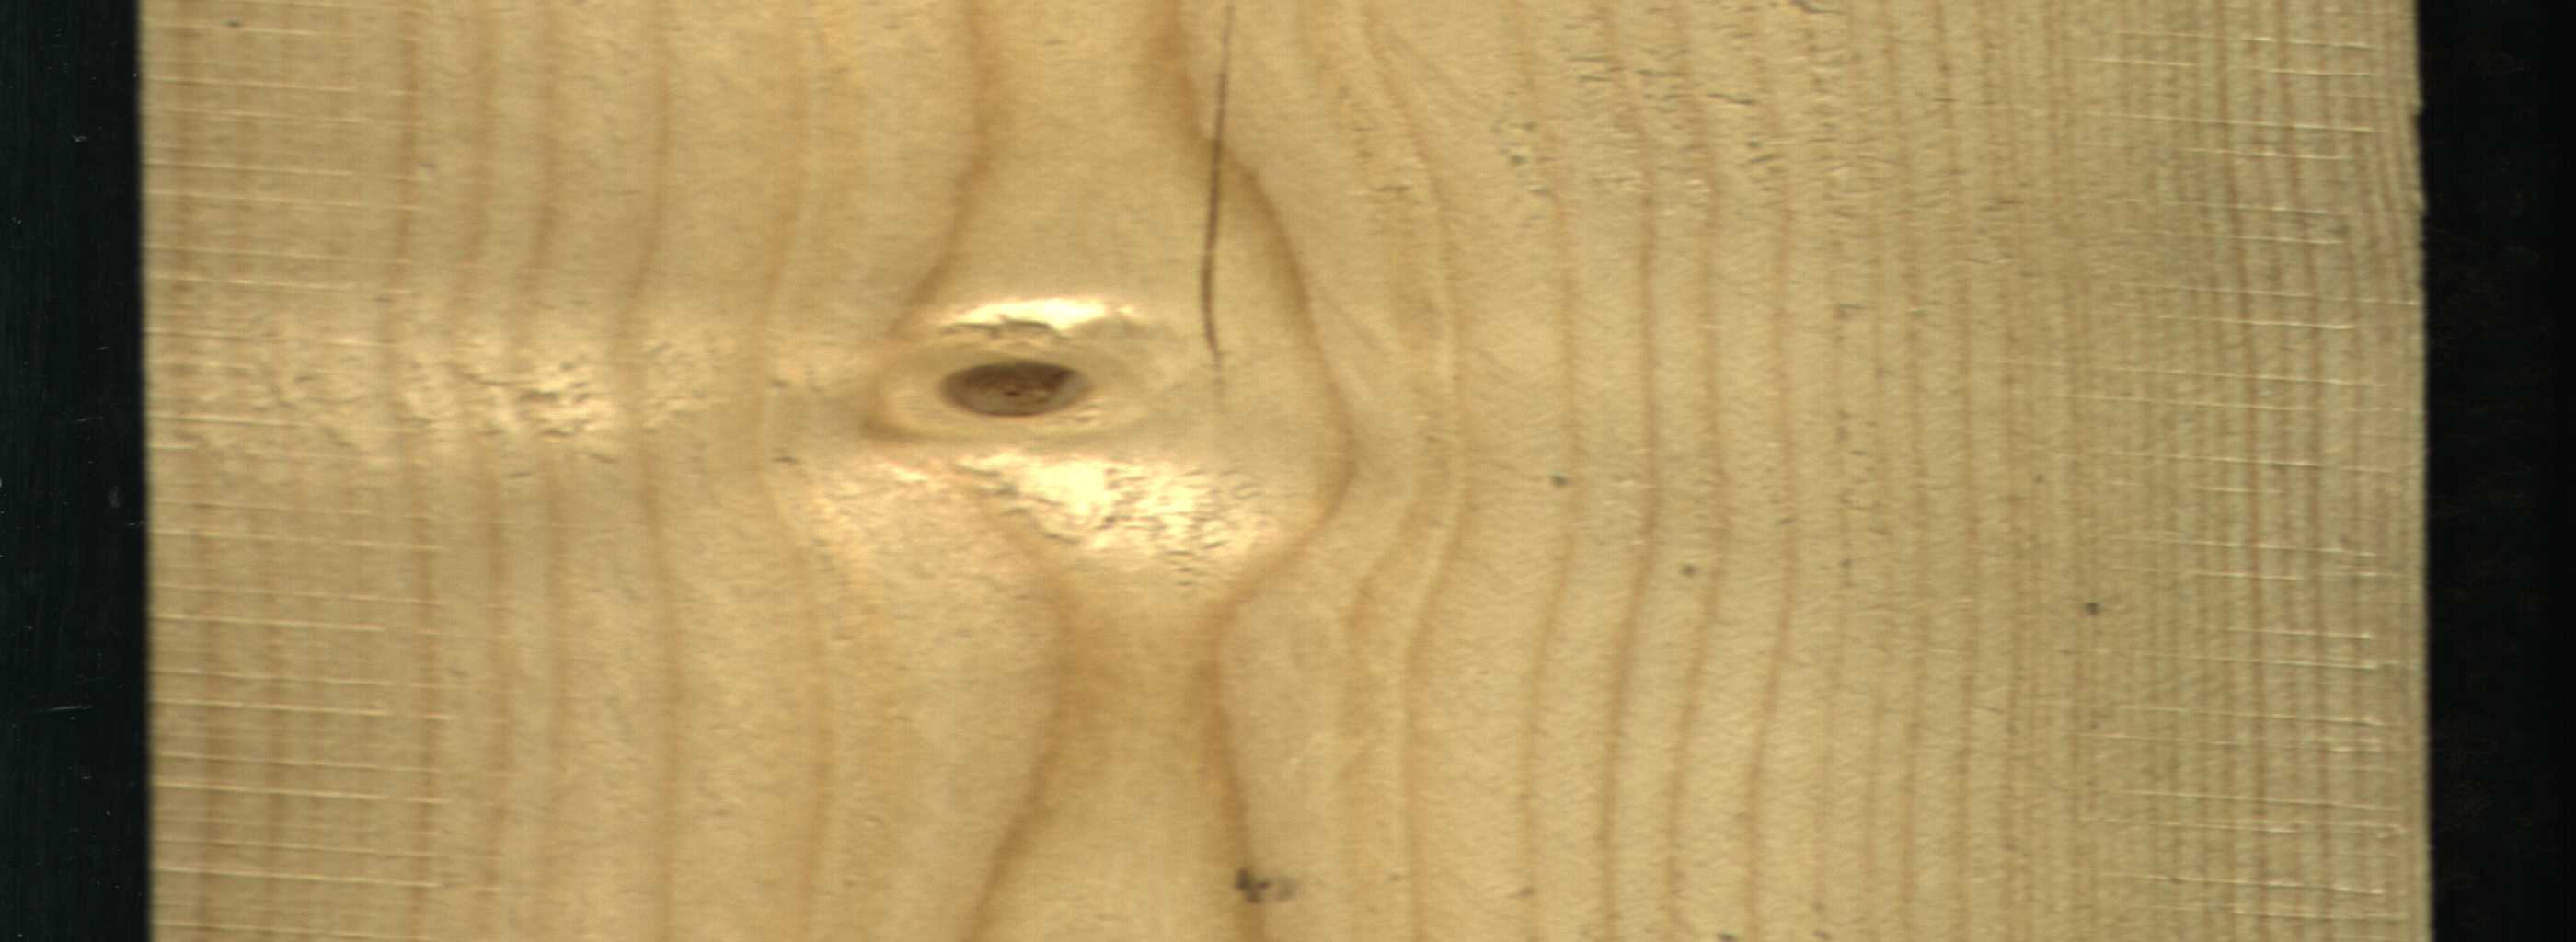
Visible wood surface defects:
Crack
Live_Knot